【题型】选择题　【知识点】解析几何　【难度】easy
如图，数轴上有 $A, B, C, D$ 四点，则所表示的数与 $5-\sqrt{11}$ 最接近的是（ ）

A. 点 $A$ \quad B. 点 $B$ \quad C. 点 $C$ \quad D. 点 $D$
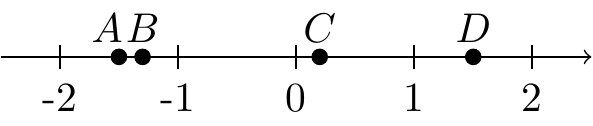
【解答】
解：由题意可得，

$\because \sqrt{9} < \sqrt{11} < \sqrt{16}$，

$\therefore 3 < \sqrt{11} < 4$，

$\therefore 1 < 5 - \sqrt{11} < 2$，

$\therefore D$ 点离得近一些，

故选 $D$.